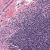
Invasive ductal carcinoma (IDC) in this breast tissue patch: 0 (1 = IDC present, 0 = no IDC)